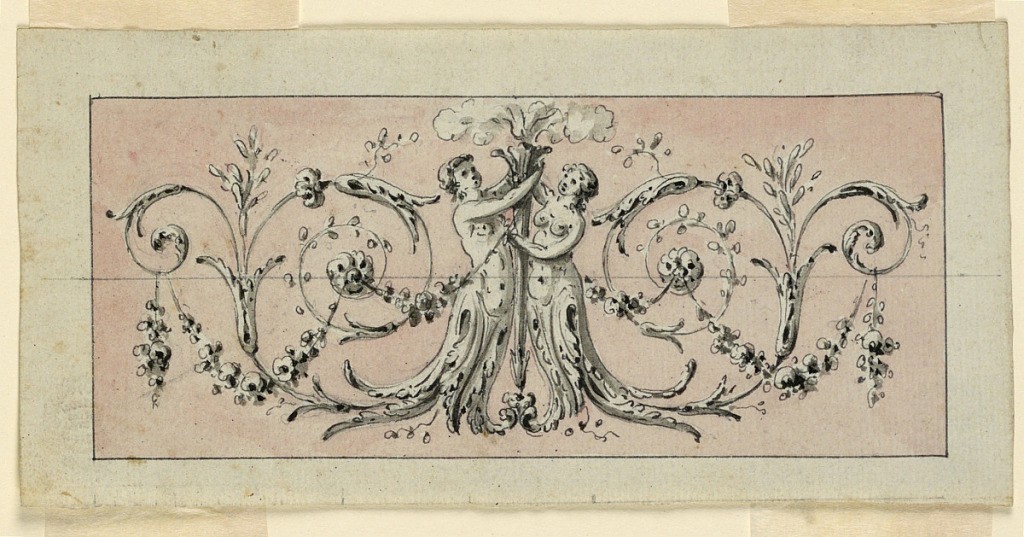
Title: Design for the decoration of a panel
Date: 1760–1780
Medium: Black chalk, pen and ink, brush and rose and black watercolor on paper
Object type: Drawing
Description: In the center are two female half-figures, from which rinceaux spring. They support a torch-like blossom. Rectilinear framing line surrounds. The scale is shown at lower edge.